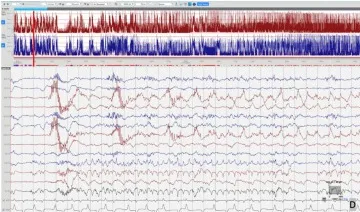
Seizures. D) Concurrent multifocal seizures with ~2Hz delta seizure over the central midline and ~1 Hz delta seizure over the right anterior. Red vertical line indicates the position of EEG selection on the aEEG trace.
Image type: electrography (eeg)